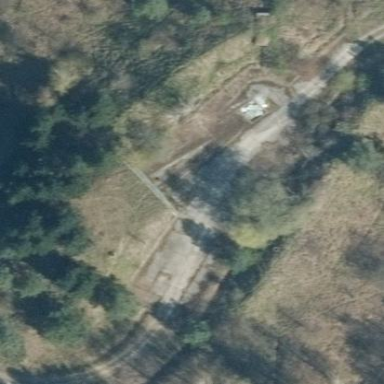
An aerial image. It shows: Military bunker type hardened aircraft shelter building.